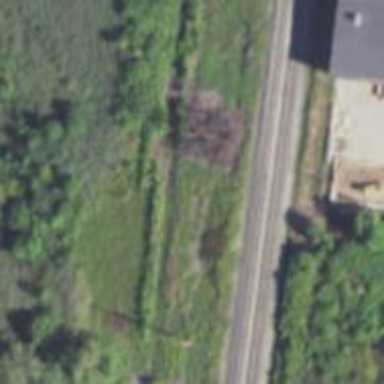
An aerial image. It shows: Disused railway.